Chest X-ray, AP view. Patient: 47 years old, sex F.
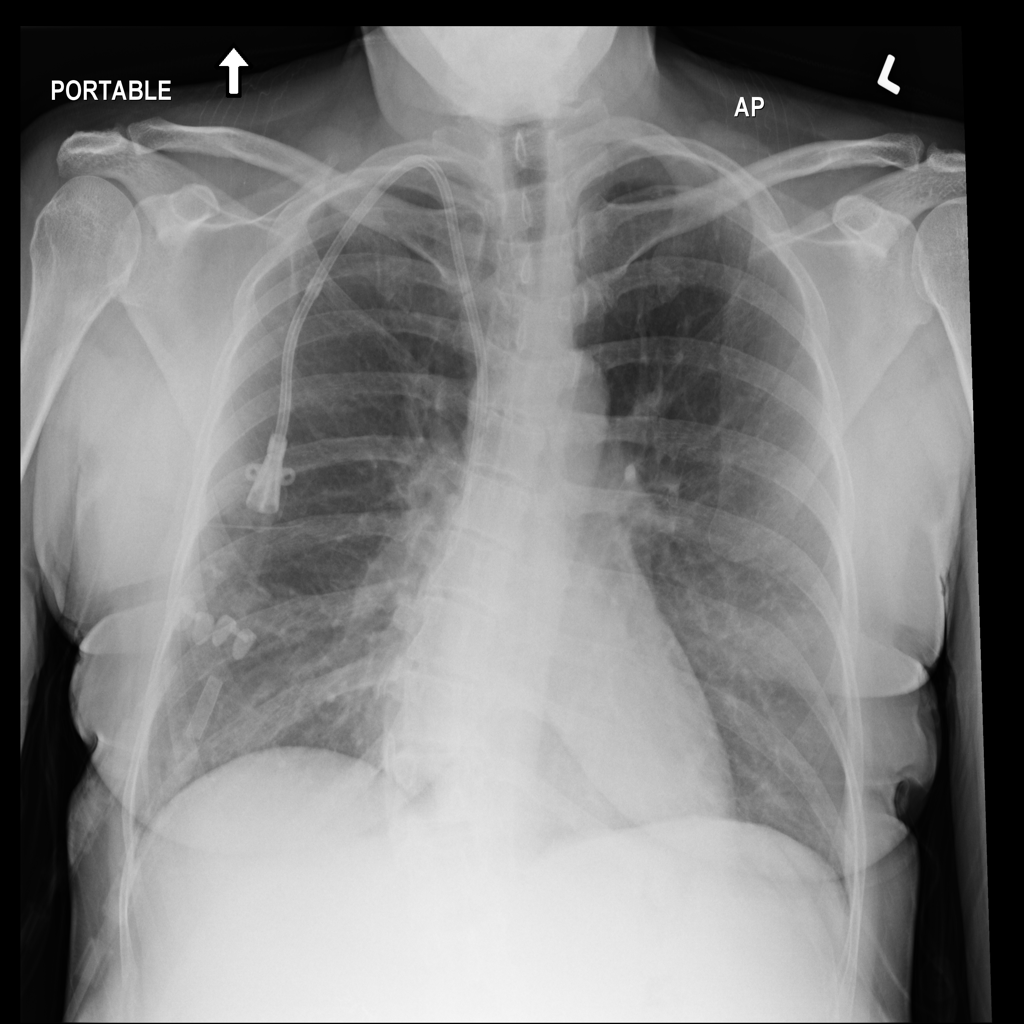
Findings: No Finding